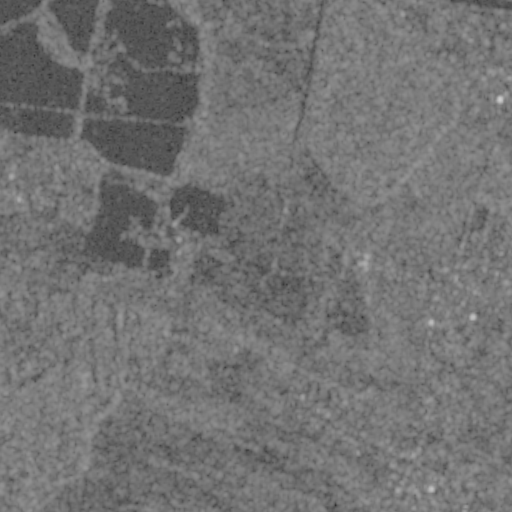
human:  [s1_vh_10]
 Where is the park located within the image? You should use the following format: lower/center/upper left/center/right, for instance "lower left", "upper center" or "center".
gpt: The park is located in the upper right of the image.
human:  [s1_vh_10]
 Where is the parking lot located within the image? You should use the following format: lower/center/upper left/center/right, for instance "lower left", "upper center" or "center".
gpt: The parking lot is located in the lower right of the image.
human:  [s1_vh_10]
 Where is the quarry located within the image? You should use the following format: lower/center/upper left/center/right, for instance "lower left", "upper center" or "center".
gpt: The quarry is located in the center left of the image.
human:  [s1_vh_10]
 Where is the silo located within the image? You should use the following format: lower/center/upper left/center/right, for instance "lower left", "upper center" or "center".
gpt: The silo is located in the center right of the image.
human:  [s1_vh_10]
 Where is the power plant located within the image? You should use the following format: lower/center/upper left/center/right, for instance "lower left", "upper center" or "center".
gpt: There is no power plant in the image.

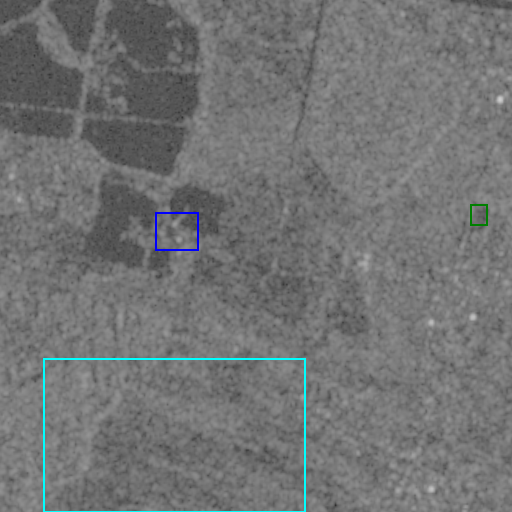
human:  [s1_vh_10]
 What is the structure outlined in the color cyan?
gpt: The structure outlined in cyan is a crop field.
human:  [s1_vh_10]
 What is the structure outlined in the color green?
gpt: The structure outlined in green is a park.
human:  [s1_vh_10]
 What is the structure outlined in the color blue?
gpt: The structure outlined in blue is a quarry.
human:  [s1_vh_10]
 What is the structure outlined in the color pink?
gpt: There is no pink outline.